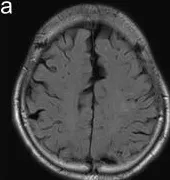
Brain and spine MRI. FLAIR MRI of the brain and T2WI MRI of the spine. Brain and spinal cord lesions are not shown (a-f).
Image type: radiology (mri)